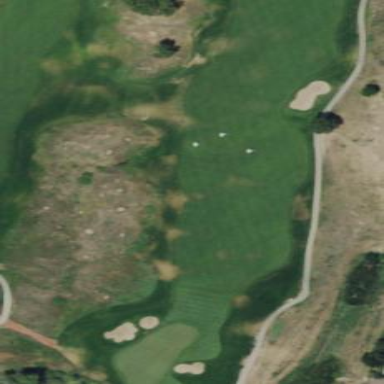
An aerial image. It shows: Golf fairway surrounded by grass.